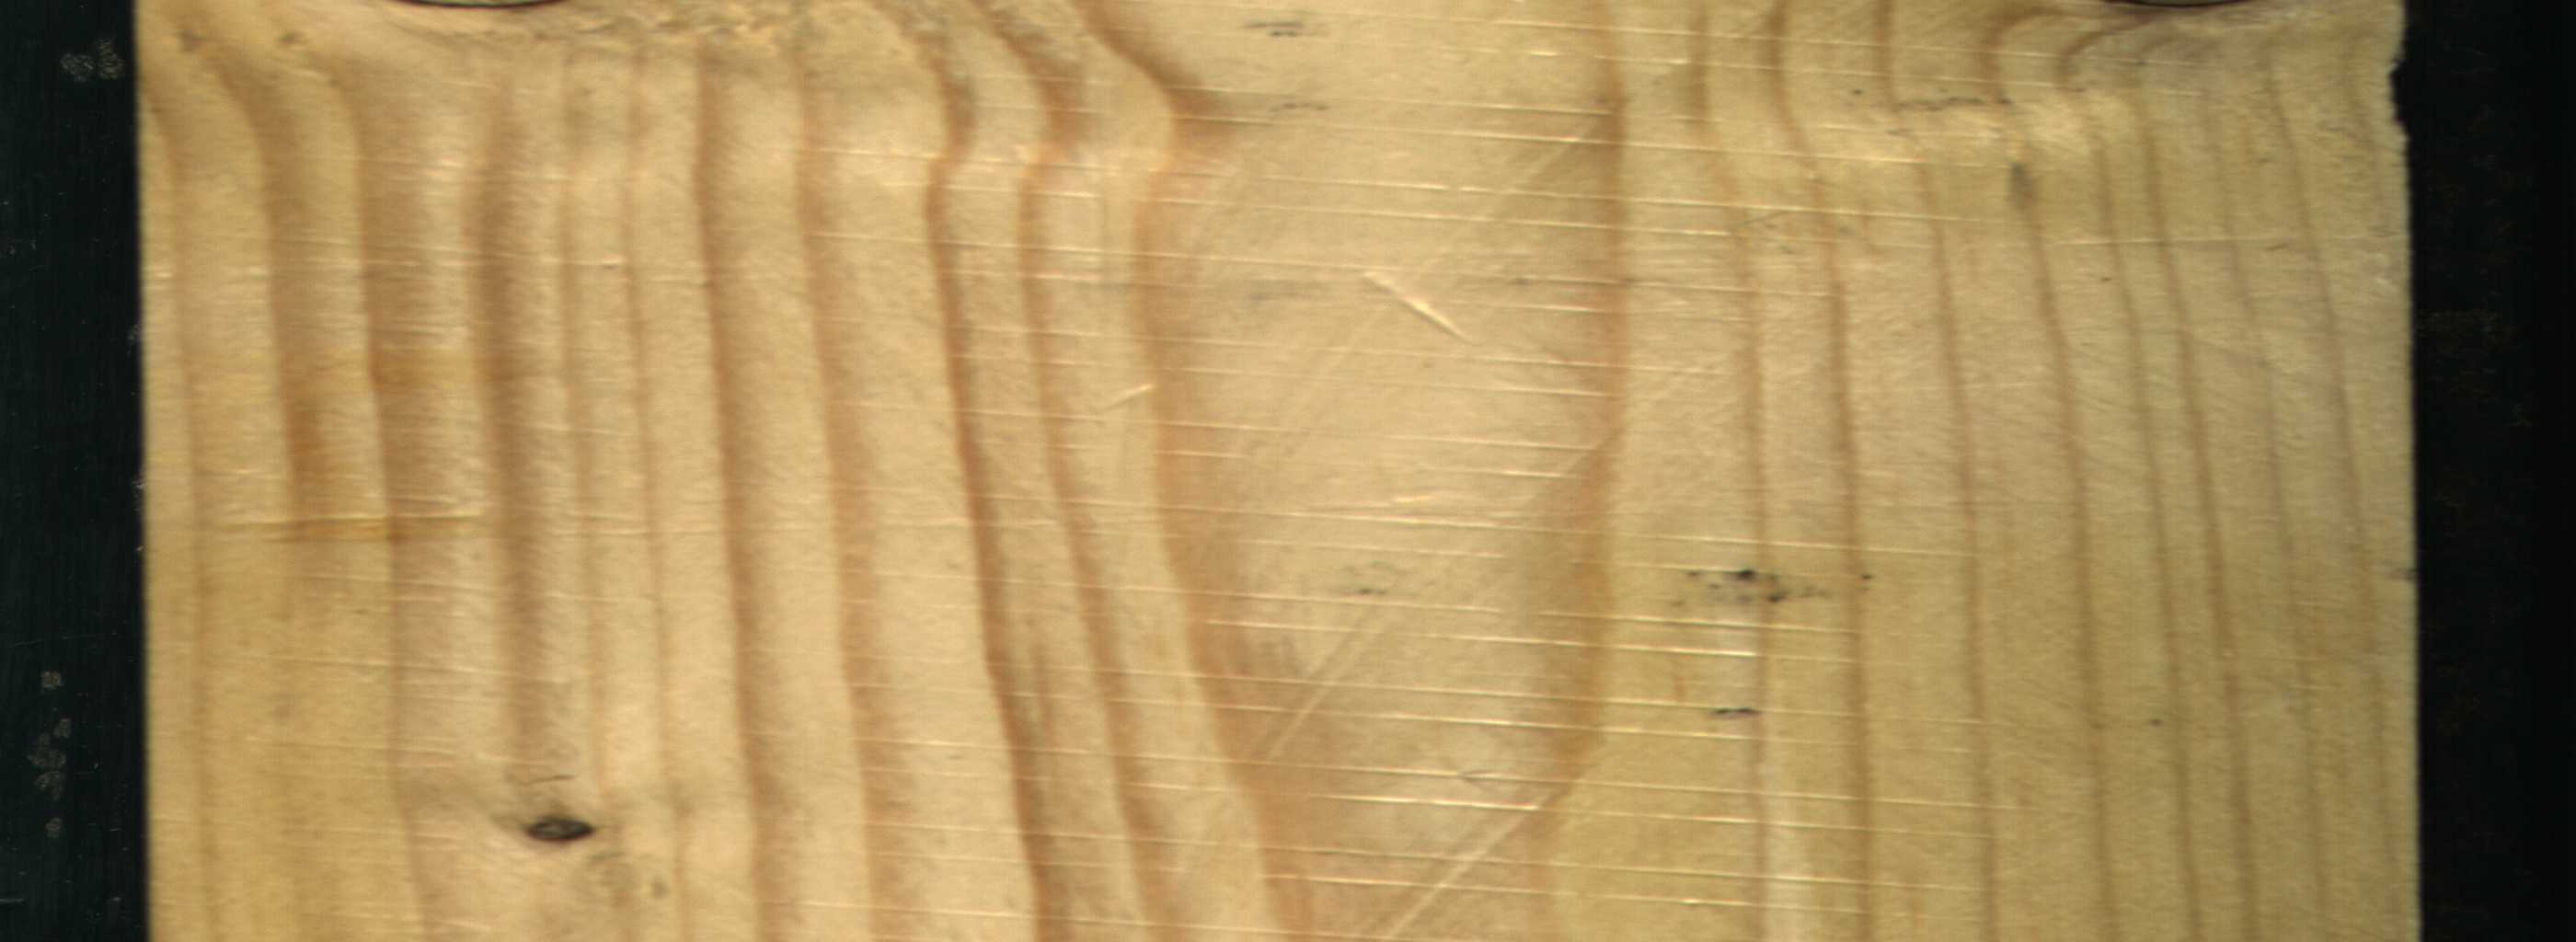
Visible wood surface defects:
Dead_Knot
Dead_Knot
Dead_Knot